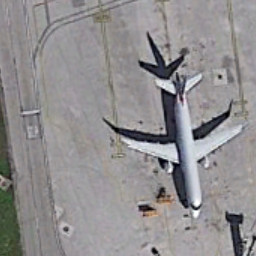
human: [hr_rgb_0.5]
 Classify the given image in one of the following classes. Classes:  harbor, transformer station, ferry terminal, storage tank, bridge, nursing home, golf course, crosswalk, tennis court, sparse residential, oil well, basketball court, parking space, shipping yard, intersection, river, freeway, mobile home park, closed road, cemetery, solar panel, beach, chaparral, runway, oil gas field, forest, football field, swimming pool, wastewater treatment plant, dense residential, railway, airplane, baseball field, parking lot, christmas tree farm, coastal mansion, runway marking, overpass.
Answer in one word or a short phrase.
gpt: airplane